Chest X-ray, PA view. Patient: 38 years old, sex M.
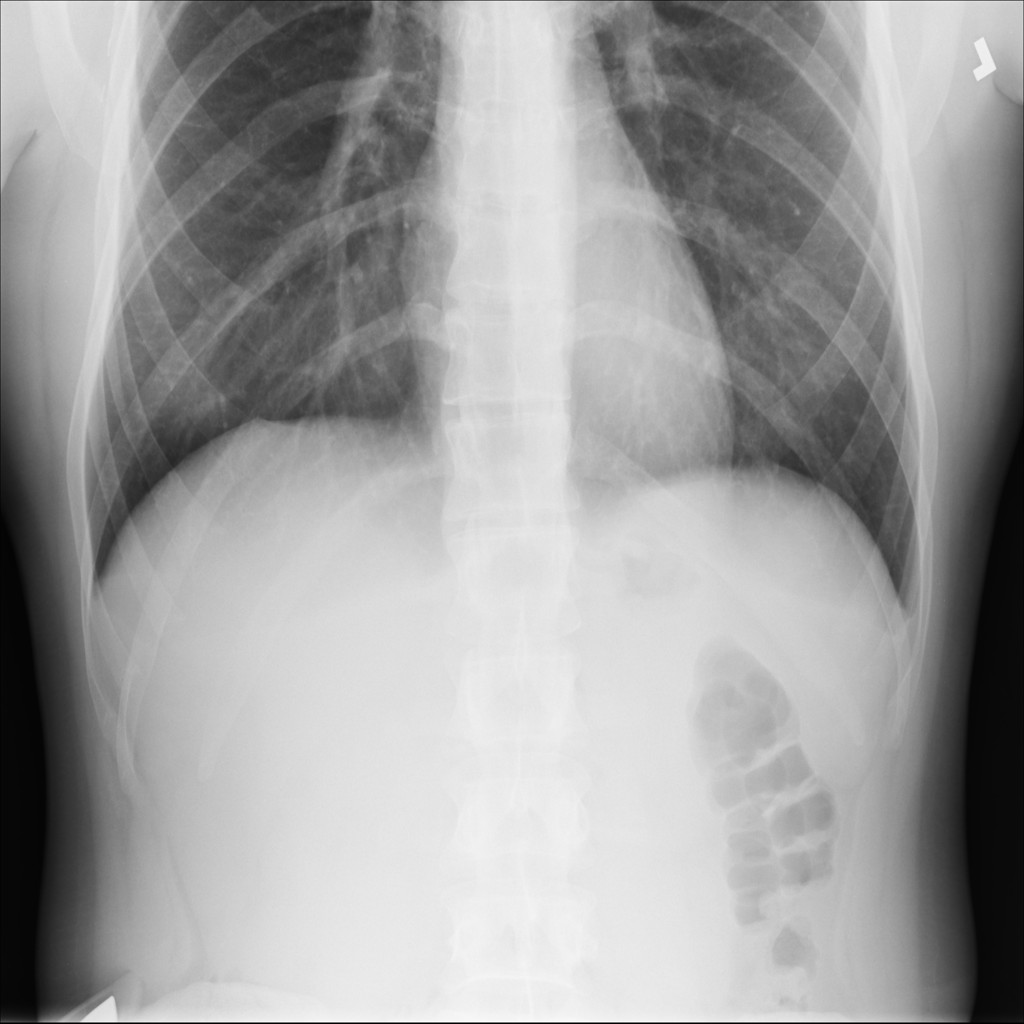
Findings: Effusion